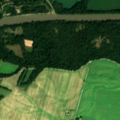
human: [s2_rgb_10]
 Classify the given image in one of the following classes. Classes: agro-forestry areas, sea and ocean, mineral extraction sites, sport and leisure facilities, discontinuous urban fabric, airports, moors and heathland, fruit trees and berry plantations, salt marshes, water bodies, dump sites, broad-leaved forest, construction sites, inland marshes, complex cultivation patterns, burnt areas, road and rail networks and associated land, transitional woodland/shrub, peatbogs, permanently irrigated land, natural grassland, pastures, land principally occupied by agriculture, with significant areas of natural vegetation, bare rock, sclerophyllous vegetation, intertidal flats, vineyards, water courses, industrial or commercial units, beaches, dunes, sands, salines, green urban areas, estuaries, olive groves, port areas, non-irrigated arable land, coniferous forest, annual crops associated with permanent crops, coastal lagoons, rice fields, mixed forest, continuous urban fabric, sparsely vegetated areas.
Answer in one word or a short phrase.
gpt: non-irrigated arable land, land principally occupied by agriculture, with significant areas of natural vegetation, broad-leaved forest, water courses, water bodies